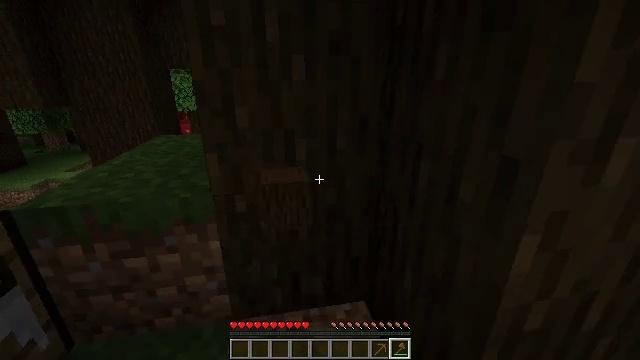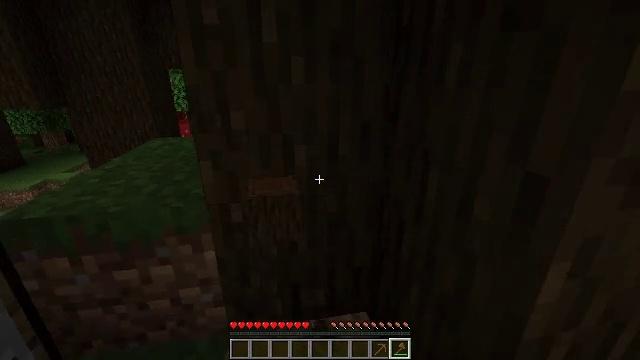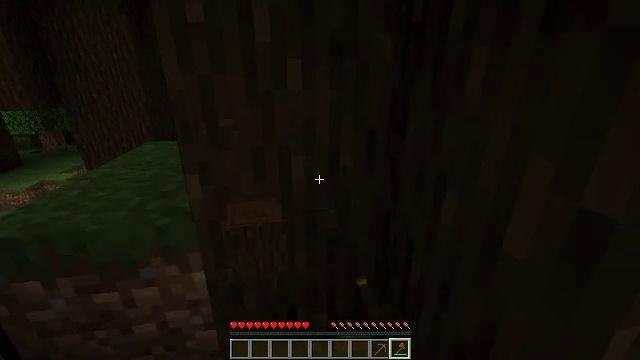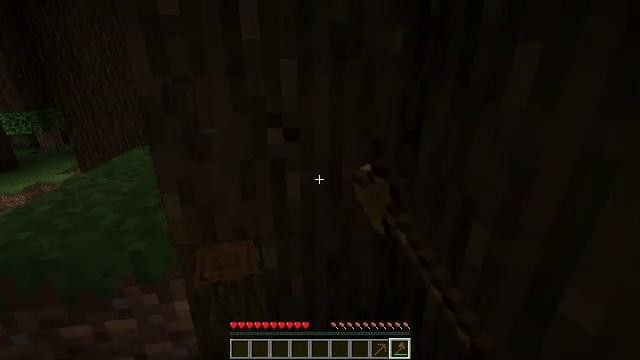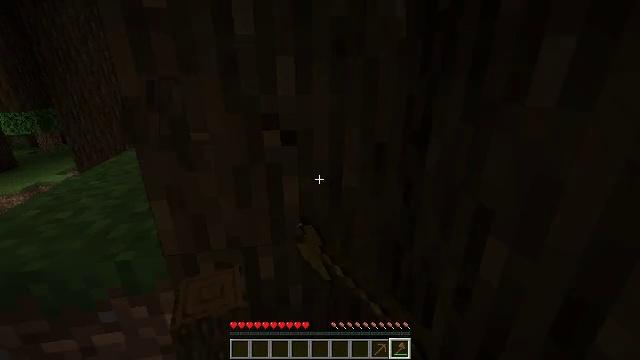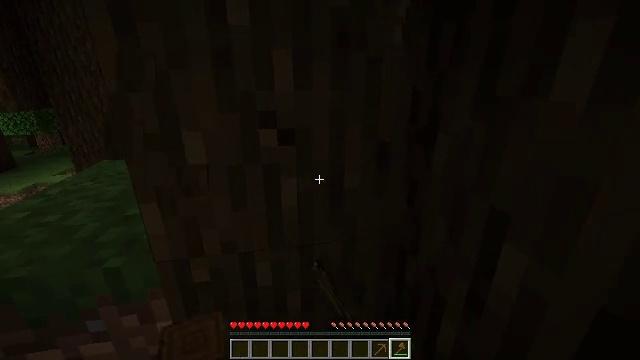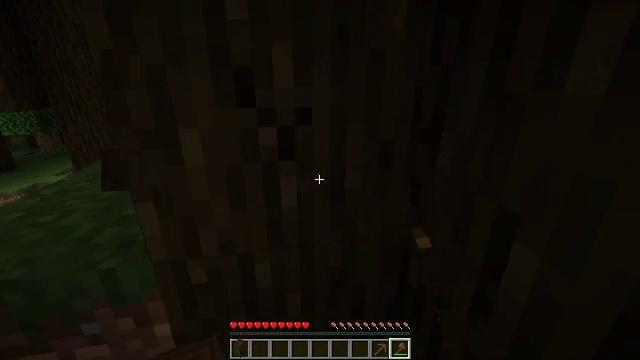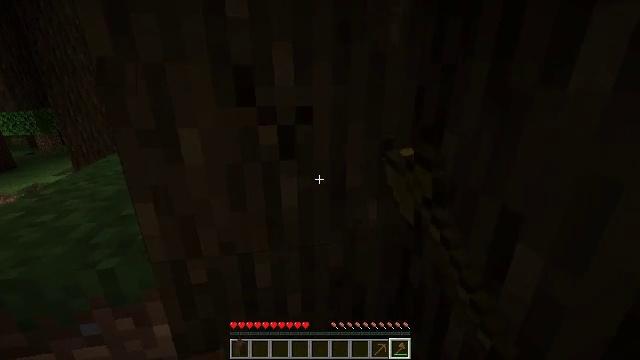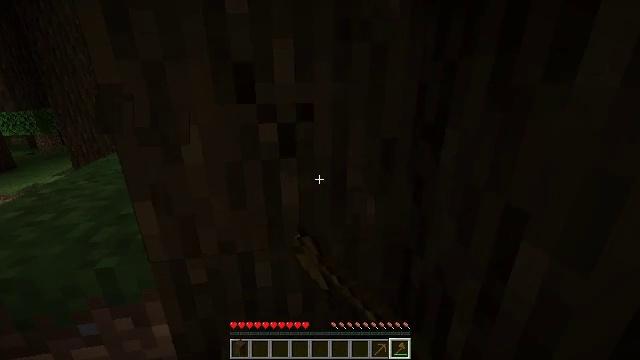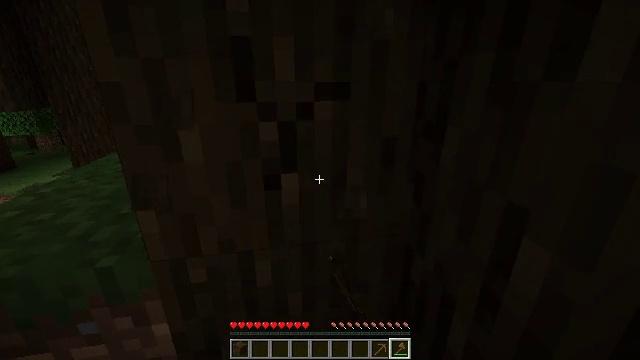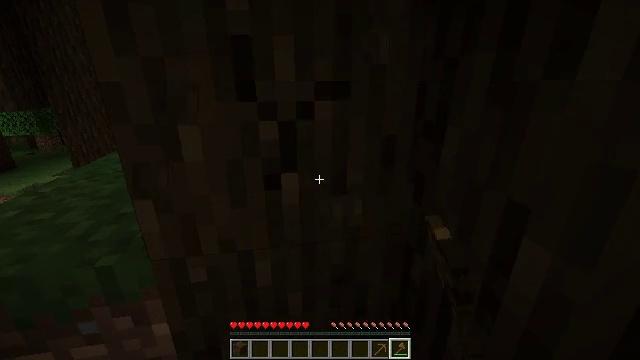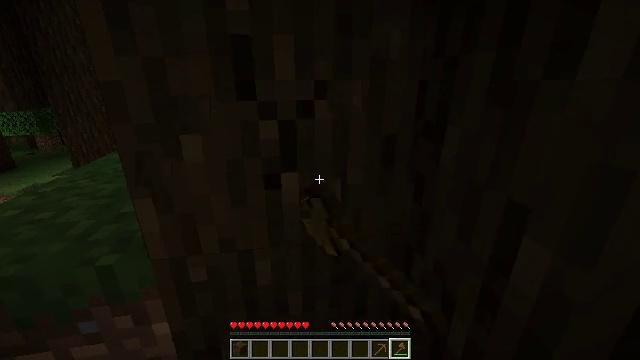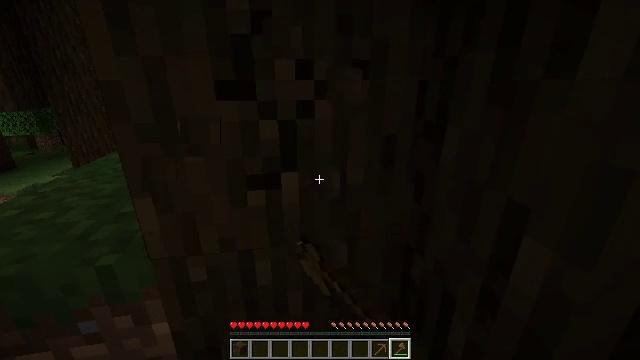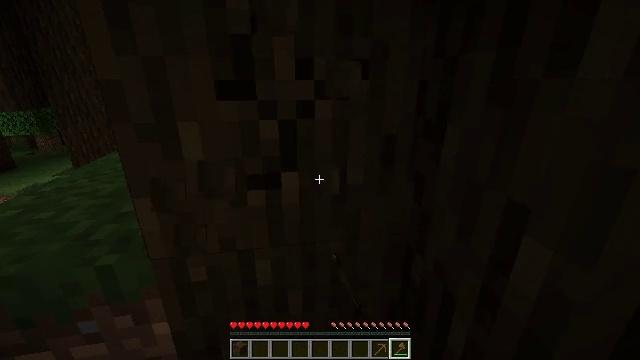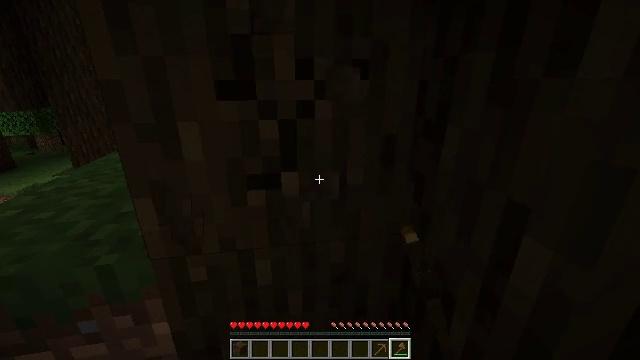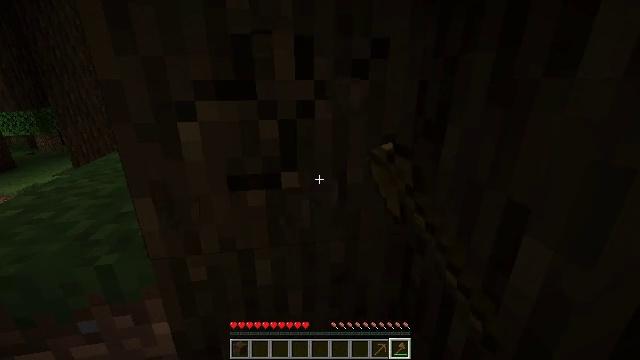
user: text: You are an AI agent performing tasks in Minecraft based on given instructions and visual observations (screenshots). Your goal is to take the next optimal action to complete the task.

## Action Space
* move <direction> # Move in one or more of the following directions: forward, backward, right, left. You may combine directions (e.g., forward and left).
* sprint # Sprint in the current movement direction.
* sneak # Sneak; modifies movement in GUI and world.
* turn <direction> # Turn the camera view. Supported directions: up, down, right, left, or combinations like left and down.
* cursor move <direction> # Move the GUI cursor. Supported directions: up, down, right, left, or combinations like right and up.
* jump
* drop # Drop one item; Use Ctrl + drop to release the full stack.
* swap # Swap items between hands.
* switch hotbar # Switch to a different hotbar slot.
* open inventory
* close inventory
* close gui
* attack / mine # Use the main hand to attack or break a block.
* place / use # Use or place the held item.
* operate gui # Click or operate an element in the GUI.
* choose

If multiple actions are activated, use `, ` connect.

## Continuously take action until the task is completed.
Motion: motion action
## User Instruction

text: Collect dark oak log for building.
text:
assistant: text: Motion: move forward, attack / mine
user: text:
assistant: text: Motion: move forward, attack / mine
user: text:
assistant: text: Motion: attack / mine
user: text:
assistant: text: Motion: attack / mine
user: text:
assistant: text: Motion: attack / mine
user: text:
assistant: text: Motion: attack / mine
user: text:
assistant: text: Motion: attack / mine
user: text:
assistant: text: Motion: attack / mine
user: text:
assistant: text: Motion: attack / mine
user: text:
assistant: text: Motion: attack / mine
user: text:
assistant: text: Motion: attack / mine
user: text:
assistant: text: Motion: attack / mine
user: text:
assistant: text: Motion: attack / mine
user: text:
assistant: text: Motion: attack / mine
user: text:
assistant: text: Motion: attack / mine
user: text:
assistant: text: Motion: attack / mine
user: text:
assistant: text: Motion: attack / mine
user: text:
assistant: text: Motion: attack / mine
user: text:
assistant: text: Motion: attack / mine
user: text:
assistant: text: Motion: attack / mine
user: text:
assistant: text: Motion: attack / mine
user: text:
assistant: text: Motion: attack / mine
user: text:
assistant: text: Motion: attack / mine
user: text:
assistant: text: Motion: attack / mine
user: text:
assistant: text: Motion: attack / mine
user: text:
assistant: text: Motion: attack / mine
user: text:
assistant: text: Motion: attack / mine
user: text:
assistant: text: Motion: attack / mine
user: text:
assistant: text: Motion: attack / mine
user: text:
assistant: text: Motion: attack / mine